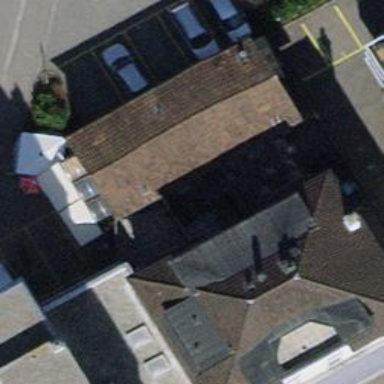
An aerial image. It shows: Convenience shop.